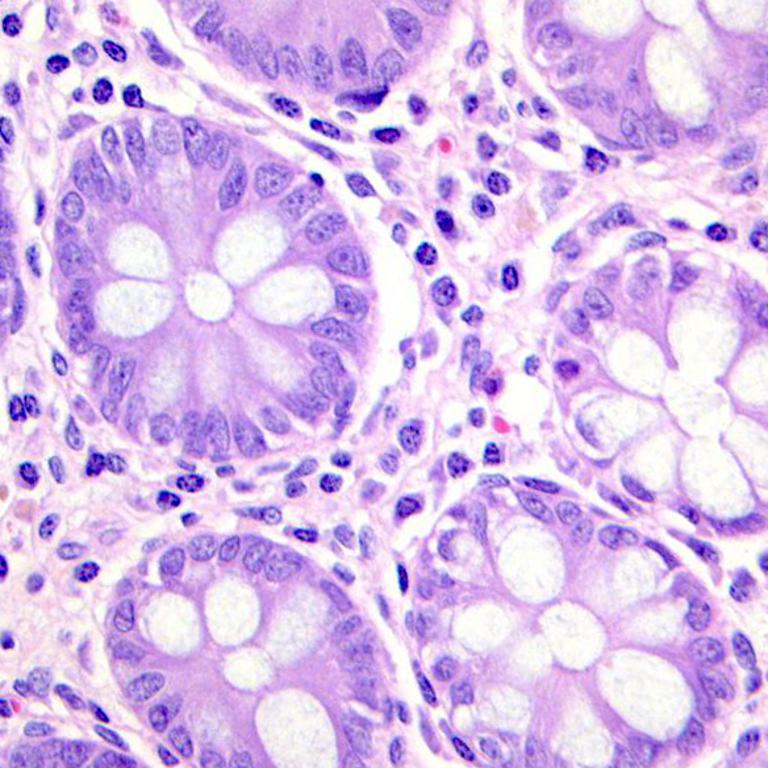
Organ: colon
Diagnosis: benign